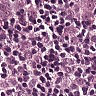
Metastatic tissue present: yes